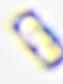
Label: Cerataulina_Guinardia_Dactyliosen